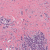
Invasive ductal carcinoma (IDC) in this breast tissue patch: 1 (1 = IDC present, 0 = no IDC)